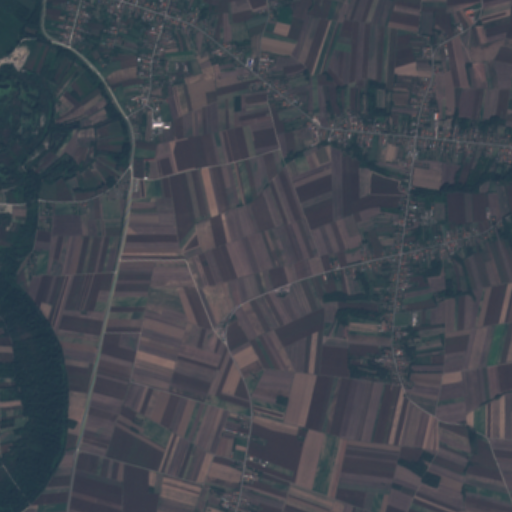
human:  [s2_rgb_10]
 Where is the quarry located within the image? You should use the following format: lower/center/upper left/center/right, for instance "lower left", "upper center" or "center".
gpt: The quarry is located in the upper left of the image.
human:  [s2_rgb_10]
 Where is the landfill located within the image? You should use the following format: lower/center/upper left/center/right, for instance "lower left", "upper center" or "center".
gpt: There is no landfill in the image.